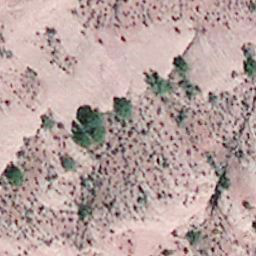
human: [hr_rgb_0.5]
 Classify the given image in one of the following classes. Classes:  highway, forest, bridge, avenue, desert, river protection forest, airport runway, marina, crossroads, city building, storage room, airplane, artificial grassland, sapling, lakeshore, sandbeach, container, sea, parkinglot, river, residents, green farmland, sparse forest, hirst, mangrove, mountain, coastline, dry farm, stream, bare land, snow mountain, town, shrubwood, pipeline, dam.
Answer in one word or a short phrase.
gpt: bare land